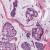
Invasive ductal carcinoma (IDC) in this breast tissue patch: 1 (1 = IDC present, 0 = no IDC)